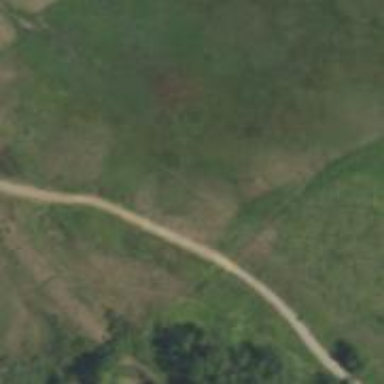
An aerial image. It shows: Abandoned railway next to cycleway.